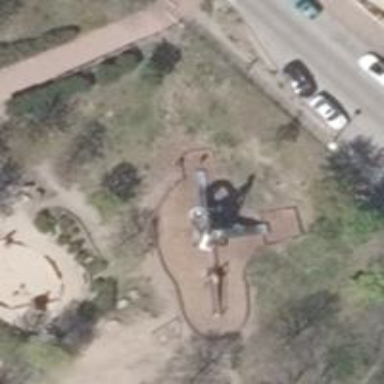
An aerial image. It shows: Playground with slide covered in woodchips.